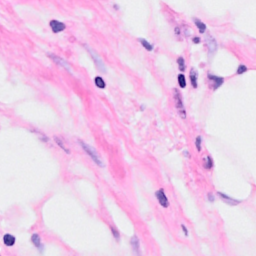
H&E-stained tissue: Breast